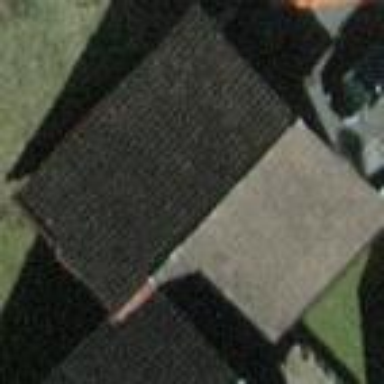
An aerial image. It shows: Semi-detached house.